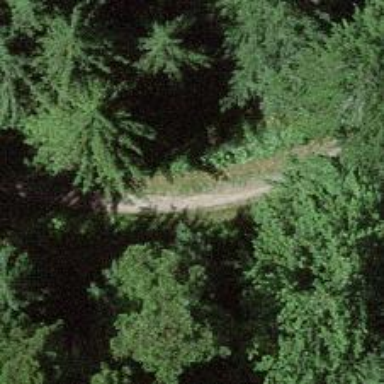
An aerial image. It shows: Dirt path.